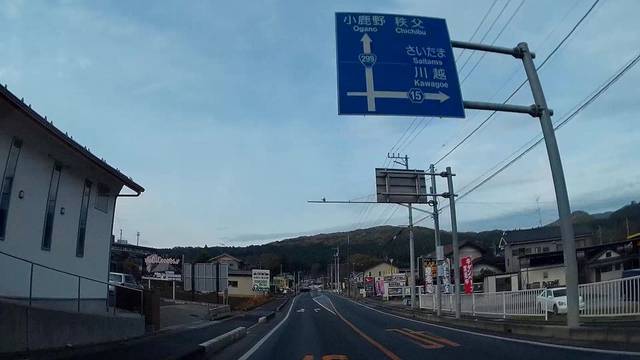
Region: Japan
Coordinates: 35.884, 139.303